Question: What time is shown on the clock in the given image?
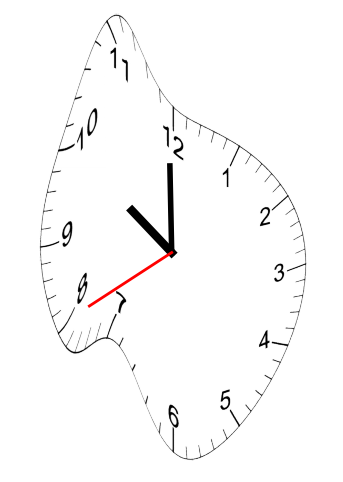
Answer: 09:59:40